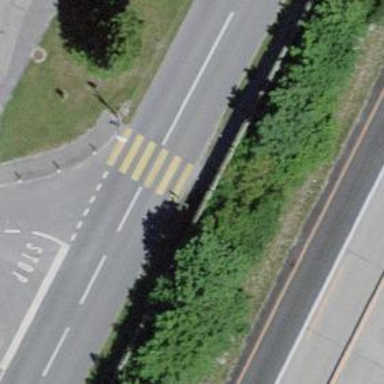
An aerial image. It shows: Marked crossing with zebra markings.